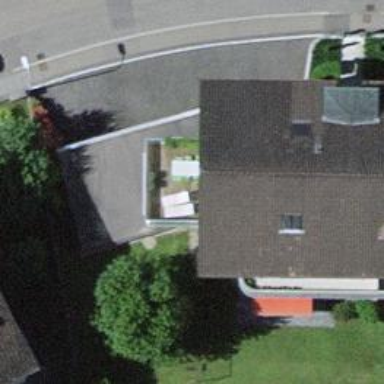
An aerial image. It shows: Group of garages.